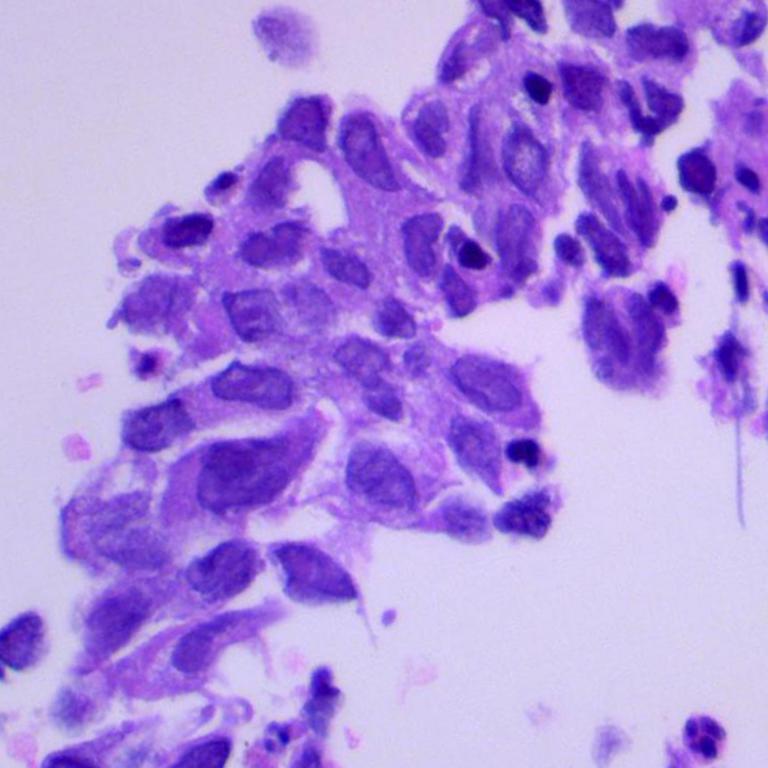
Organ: lung
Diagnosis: adenocarcinomas